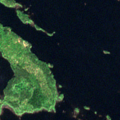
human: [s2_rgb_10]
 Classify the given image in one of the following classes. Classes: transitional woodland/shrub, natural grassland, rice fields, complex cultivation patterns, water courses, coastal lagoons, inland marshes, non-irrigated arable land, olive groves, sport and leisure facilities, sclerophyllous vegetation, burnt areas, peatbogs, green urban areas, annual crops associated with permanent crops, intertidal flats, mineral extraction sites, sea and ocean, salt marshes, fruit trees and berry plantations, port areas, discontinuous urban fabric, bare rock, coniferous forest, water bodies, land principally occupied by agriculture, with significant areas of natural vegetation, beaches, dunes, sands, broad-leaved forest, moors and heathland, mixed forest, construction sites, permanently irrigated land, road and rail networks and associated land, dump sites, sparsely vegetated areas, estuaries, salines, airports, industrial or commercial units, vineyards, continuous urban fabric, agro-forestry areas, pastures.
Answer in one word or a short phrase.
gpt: mixed forest, water bodies